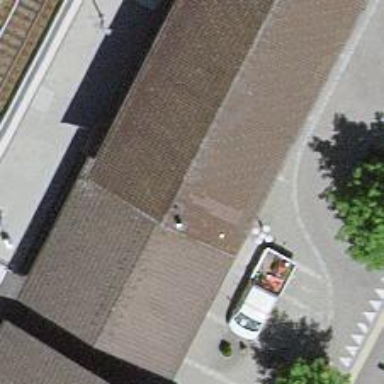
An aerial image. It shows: Railway station.